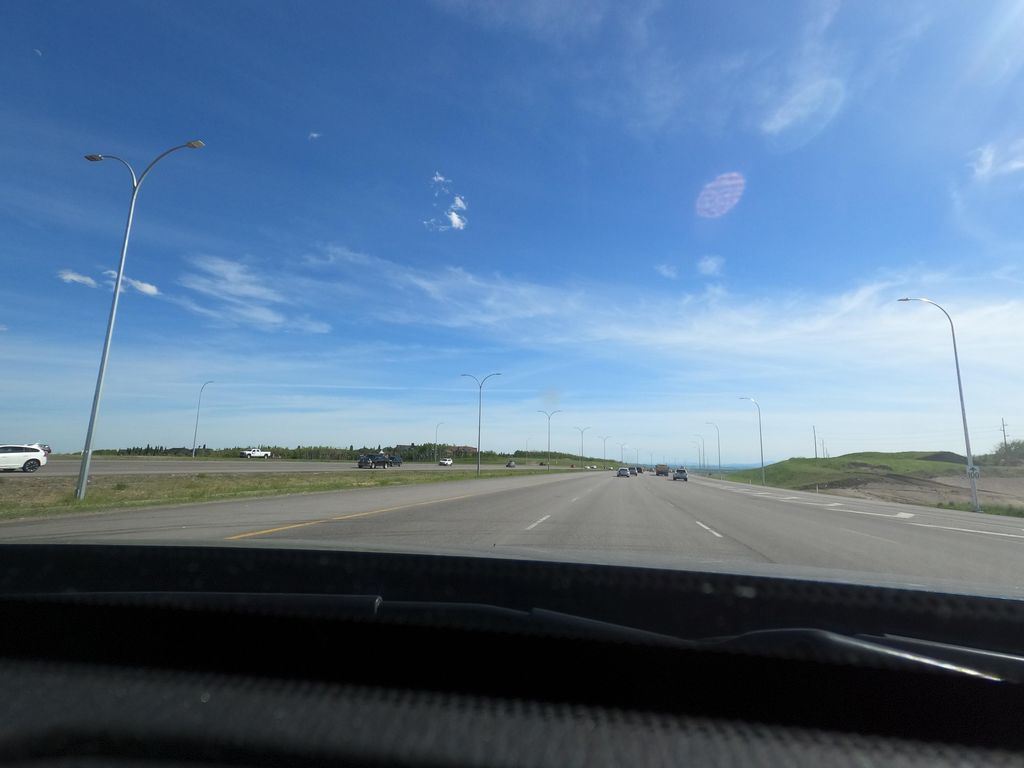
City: calgary